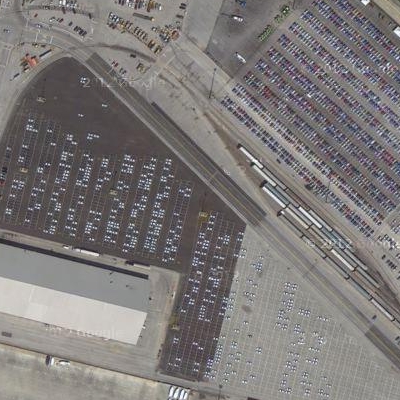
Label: gParking